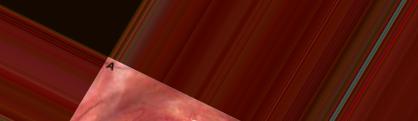
Condition: Mouth Ulcer